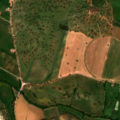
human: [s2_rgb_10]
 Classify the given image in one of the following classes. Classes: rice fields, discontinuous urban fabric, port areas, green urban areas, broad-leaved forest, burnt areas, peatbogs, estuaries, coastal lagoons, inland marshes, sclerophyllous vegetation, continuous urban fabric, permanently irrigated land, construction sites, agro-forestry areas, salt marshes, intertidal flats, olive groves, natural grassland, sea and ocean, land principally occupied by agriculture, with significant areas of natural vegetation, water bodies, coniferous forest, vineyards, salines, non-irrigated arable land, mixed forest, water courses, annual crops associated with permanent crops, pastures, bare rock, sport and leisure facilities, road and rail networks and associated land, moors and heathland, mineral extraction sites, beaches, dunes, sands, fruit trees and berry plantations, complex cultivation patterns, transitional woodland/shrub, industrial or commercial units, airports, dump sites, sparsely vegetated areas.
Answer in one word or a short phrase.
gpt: non-irrigated arable land, olive groves, agro-forestry areas